Aerial crown-view tile of a tropical tree (Barro Colorado Island, Panama), acquired 20240918:
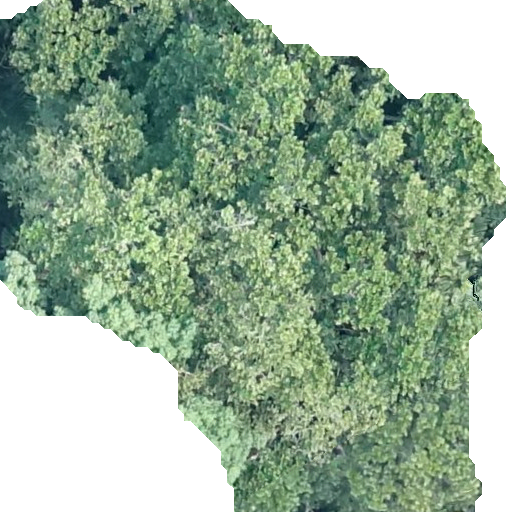
Species: Anacardium excelsum
GBIF accepted scientific name: Anacardium excelsum
Crown area: 336.616 m²